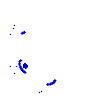
Particle: electron